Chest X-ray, PA view. Patient: 20 years old, sex M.
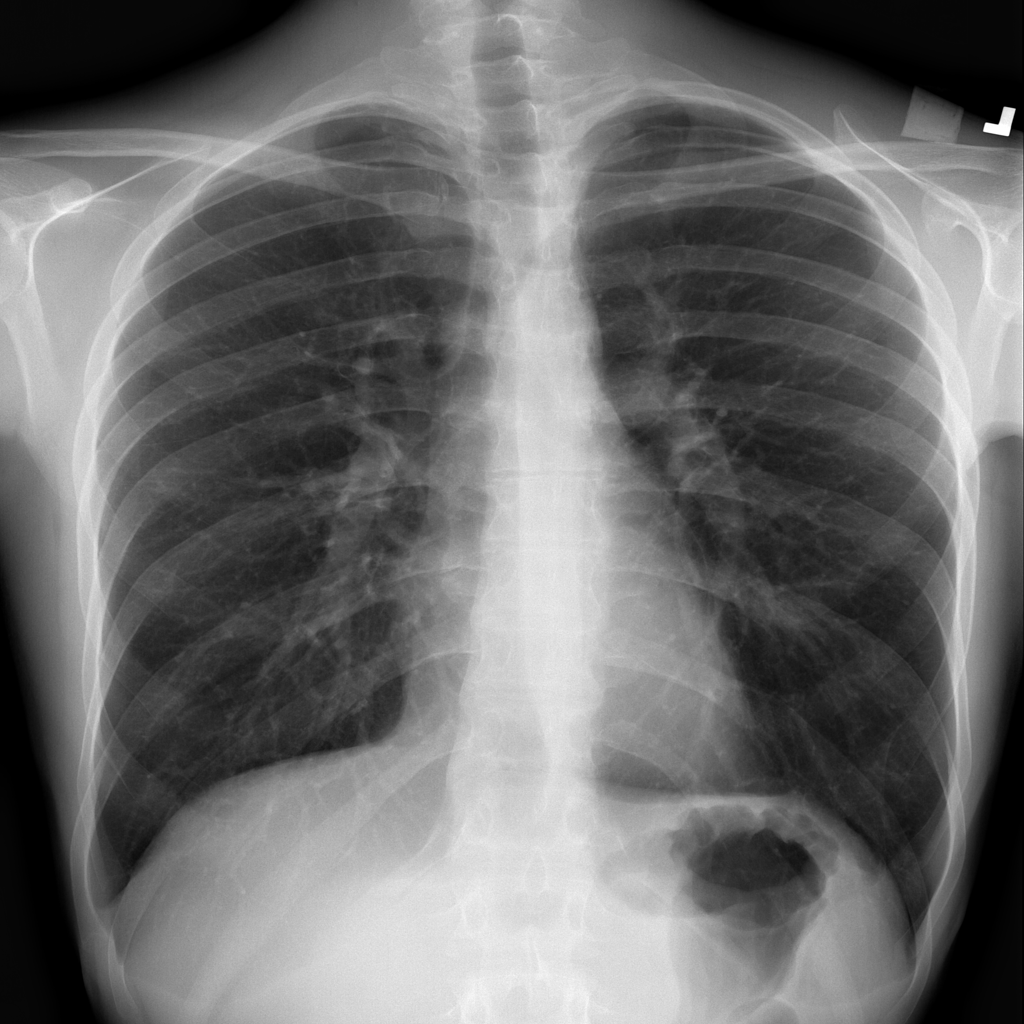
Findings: No Finding